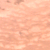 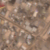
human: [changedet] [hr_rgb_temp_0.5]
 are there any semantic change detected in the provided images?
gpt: This area has been urbanized.